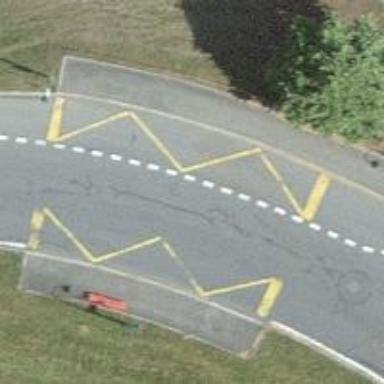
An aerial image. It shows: Public transport stop position.